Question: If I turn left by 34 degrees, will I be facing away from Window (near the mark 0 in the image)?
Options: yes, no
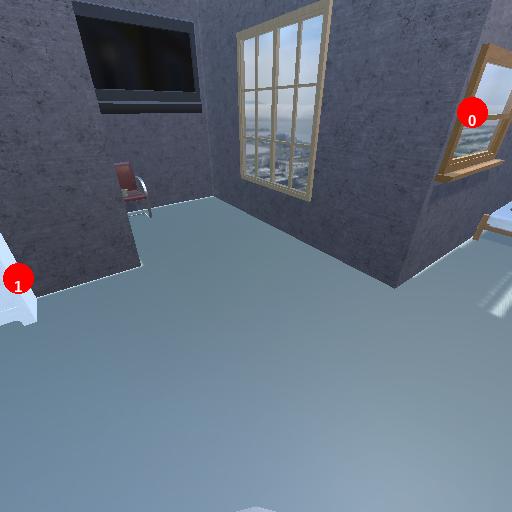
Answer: yes